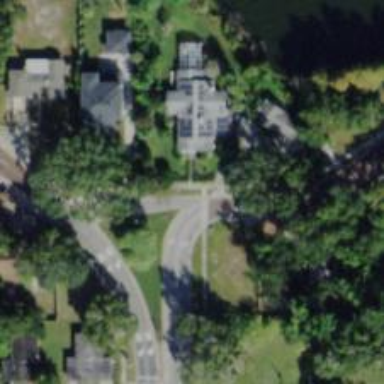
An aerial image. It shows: Residential road with asphalt surface. There is sidewalk on the left side.